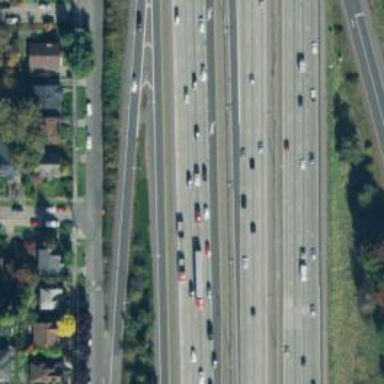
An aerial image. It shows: Motorway.